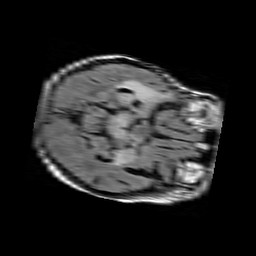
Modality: FLAIR
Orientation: axial
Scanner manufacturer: ge
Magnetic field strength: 1.5 T
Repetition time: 9 s
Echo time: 0.1122 s